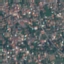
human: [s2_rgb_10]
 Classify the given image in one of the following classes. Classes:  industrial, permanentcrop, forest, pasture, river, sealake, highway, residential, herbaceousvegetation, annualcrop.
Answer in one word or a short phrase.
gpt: Residential